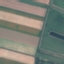
Label: AnnualCrop